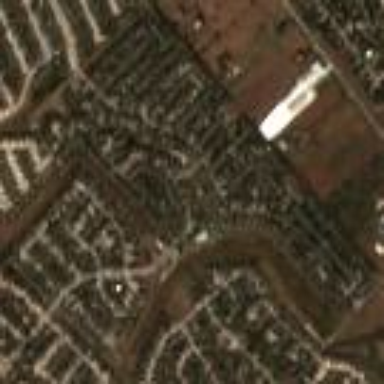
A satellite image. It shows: Residential area within subdivision.